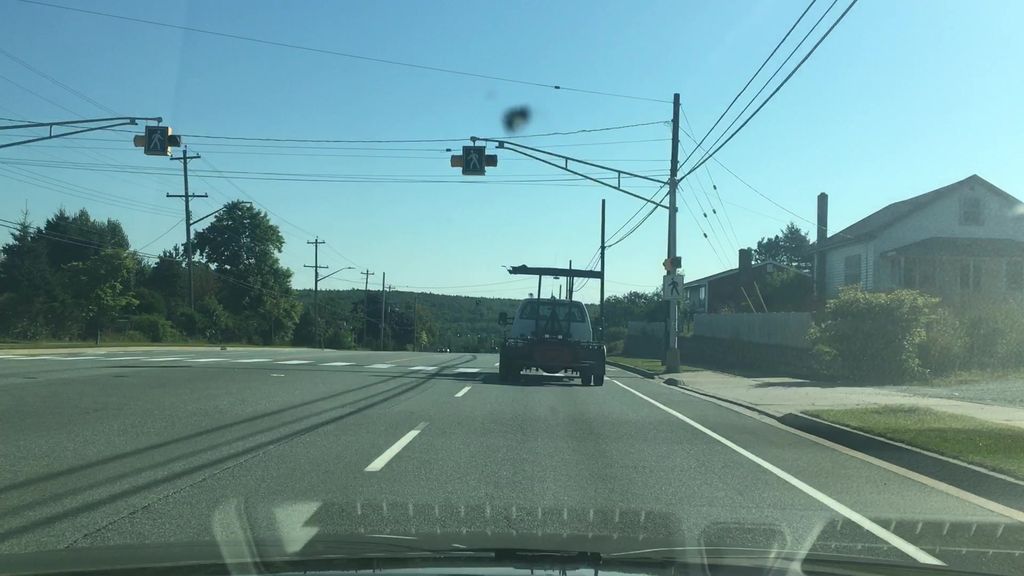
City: halifax